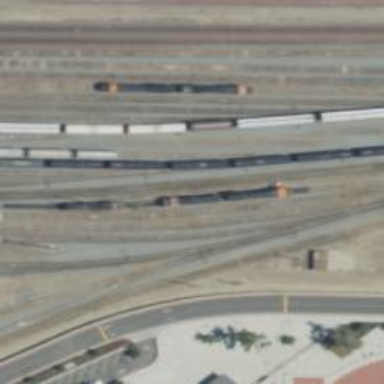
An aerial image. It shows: Railway yard in service.